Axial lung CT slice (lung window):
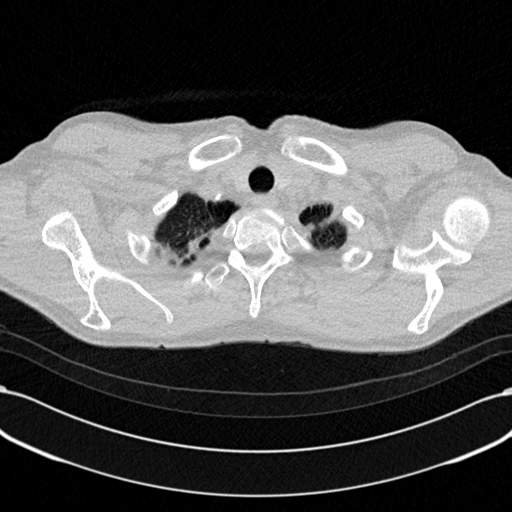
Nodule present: no